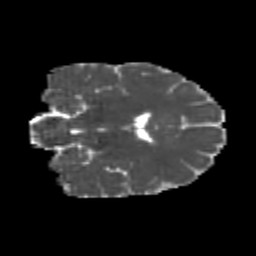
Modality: MD
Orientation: coronal
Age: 20
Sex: female
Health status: healthy
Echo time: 0.074 s